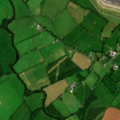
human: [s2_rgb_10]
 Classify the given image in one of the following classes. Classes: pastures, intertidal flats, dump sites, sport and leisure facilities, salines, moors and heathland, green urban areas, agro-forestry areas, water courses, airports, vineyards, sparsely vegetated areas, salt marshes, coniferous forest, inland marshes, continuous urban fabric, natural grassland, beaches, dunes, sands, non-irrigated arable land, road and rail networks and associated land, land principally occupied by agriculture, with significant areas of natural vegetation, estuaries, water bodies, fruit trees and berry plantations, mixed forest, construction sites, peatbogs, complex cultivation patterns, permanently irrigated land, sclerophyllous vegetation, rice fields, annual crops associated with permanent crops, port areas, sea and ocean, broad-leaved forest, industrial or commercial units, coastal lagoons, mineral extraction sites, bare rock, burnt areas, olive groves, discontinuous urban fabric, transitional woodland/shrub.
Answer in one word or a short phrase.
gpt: dump sites, pastures